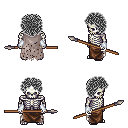
a pixel art fantasy rpg character, male body template, skeleton, gray tattered cape, robe skirt, gray curly afro hairstyle, white cloth bracers, spear, four views (front, back, left, right), 2x2 character sprite sheet, small pixel art, hard edges, no anti-aliasing